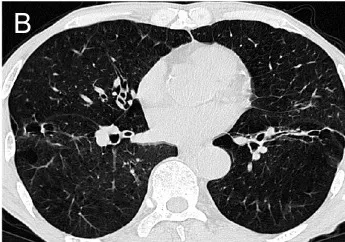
Right upper lung mass.
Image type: radiology (ct)